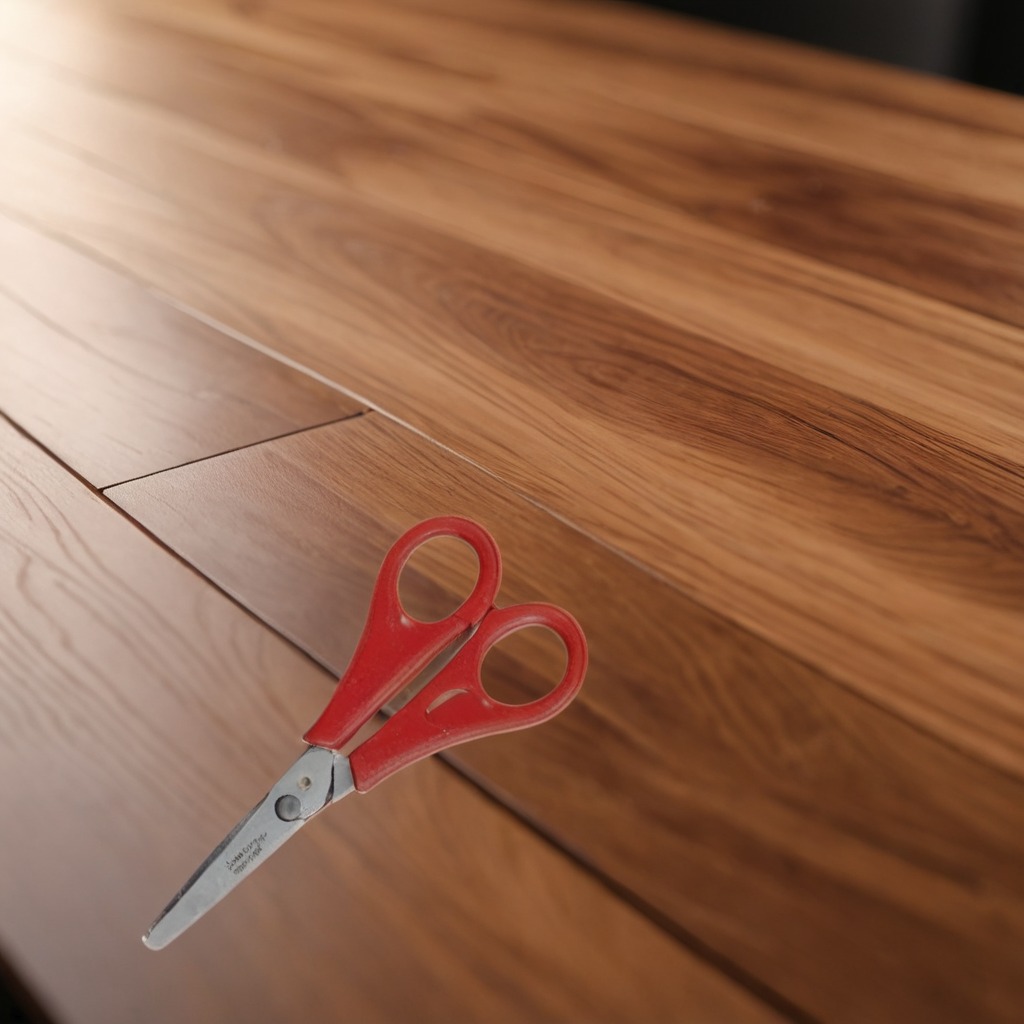
A scissor lies on the wooden table in a carpentry studio.